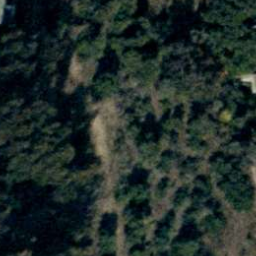
Label: forest